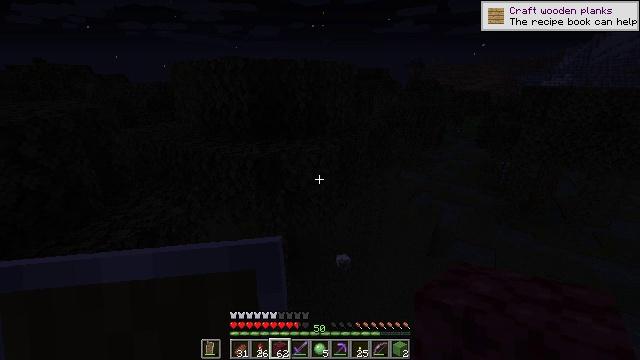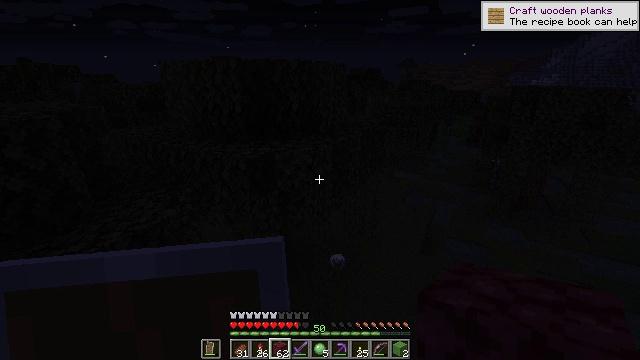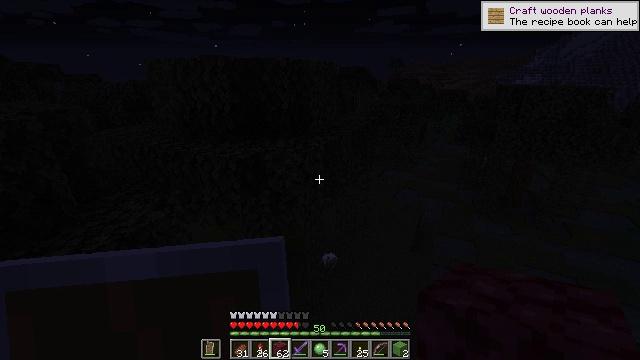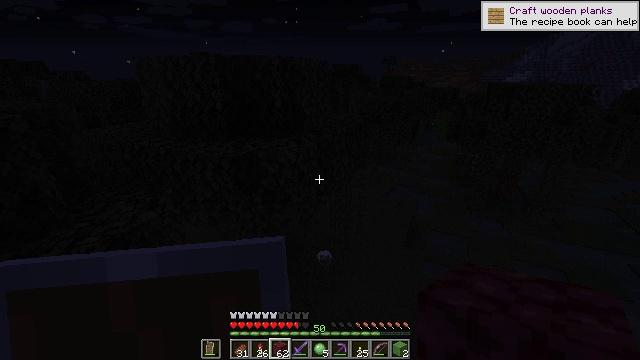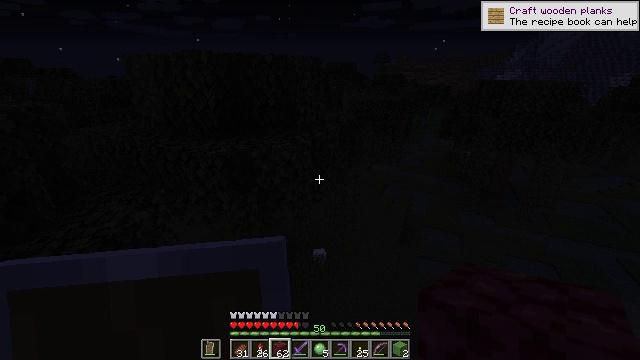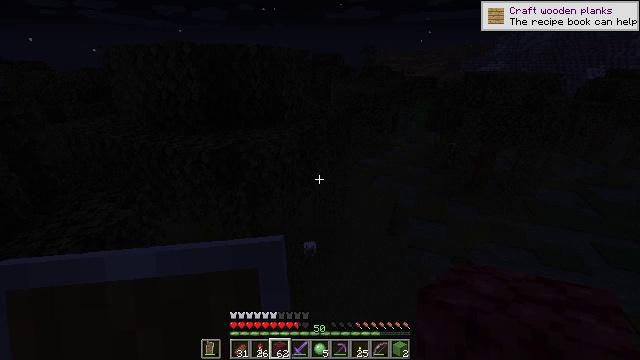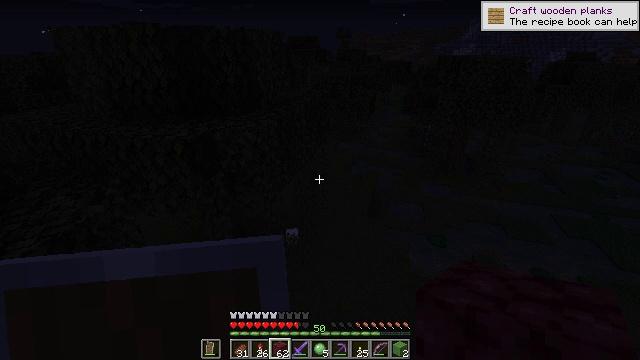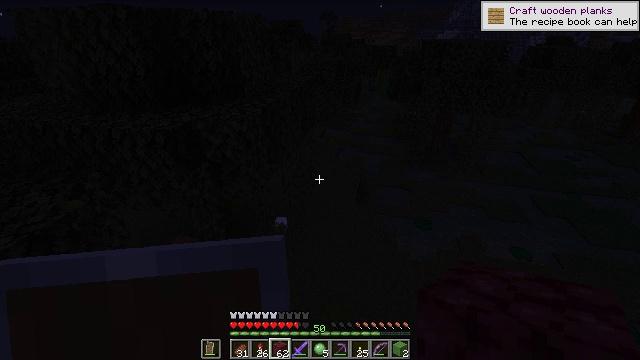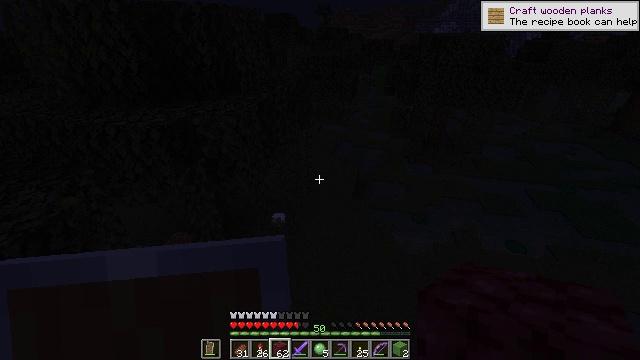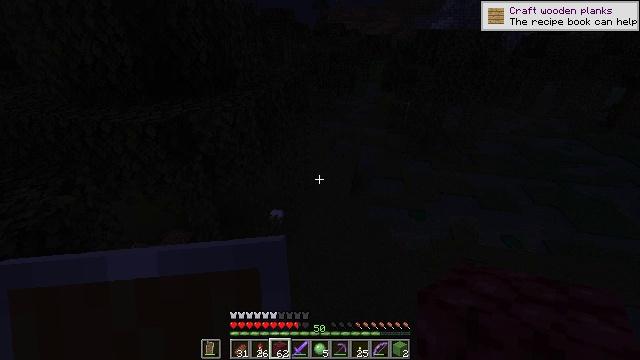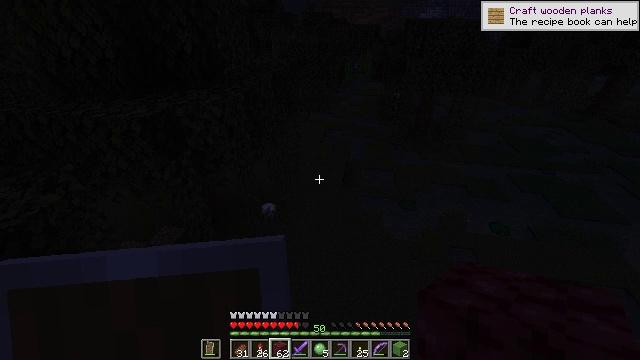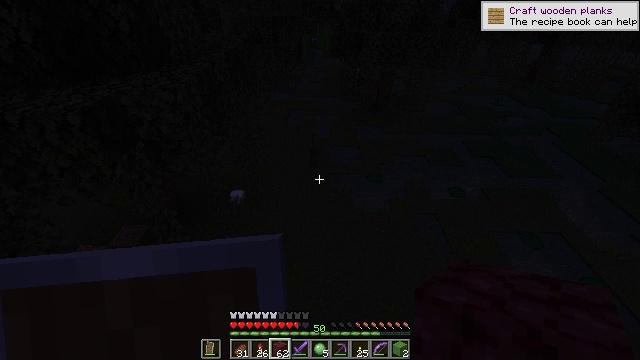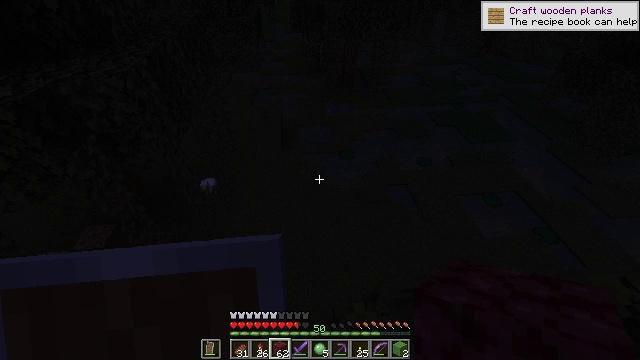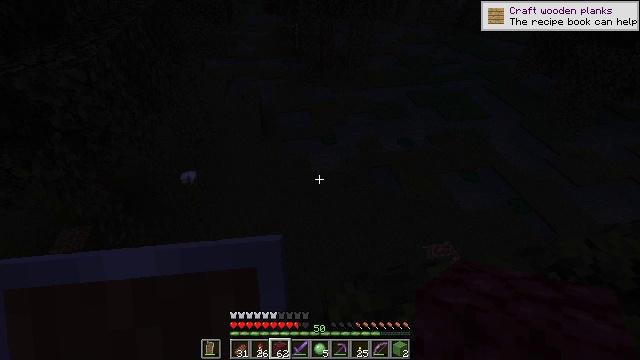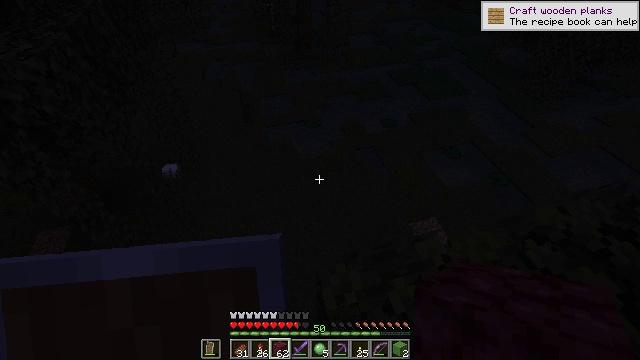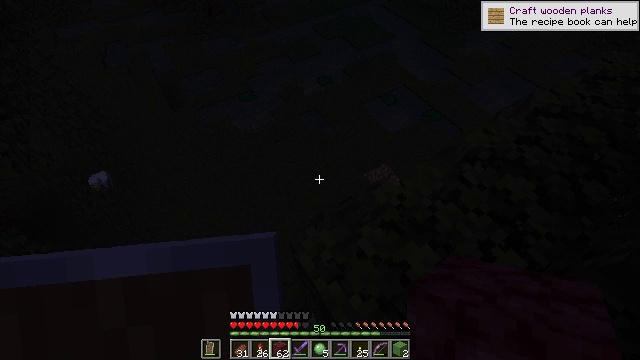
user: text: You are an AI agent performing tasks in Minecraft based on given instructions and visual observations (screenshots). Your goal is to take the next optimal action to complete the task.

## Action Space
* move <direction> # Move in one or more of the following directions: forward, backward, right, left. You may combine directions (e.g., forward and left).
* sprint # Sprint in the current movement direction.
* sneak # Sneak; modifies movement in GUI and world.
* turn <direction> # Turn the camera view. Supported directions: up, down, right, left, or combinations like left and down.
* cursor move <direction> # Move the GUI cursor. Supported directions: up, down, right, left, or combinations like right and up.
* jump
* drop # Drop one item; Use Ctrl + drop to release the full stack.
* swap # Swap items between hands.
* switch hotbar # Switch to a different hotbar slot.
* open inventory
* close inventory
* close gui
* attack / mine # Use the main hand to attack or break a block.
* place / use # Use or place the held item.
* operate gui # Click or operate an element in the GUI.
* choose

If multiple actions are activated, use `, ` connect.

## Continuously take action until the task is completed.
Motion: motion action
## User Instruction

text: Kill the slime.
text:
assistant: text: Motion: turn right
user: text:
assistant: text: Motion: turn right
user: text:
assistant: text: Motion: turn right
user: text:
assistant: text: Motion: turn right
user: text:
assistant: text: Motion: turn right and down
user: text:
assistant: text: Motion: turn right and down
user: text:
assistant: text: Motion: turn right and down
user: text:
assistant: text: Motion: turn down
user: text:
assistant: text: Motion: no_op
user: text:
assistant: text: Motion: turn right and down
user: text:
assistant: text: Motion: turn right and down
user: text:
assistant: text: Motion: turn right and down
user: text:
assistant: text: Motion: turn right and down
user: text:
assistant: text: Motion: turn right and down
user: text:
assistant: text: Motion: turn right and down
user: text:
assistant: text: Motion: turn right and down
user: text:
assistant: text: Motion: turn right and down
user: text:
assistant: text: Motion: turn right
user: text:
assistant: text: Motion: turn right and up
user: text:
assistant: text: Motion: turn right and up
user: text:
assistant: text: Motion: no_op
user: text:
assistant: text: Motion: no_op
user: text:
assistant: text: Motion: no_op
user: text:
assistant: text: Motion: turn right
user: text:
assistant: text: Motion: turn right
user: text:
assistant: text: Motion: turn right and up
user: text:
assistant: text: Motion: turn right
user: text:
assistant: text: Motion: turn right
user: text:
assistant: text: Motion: move forward
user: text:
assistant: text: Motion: move forward